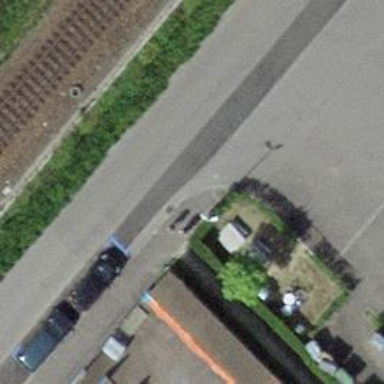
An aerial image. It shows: Picnic table located in leisure land area.